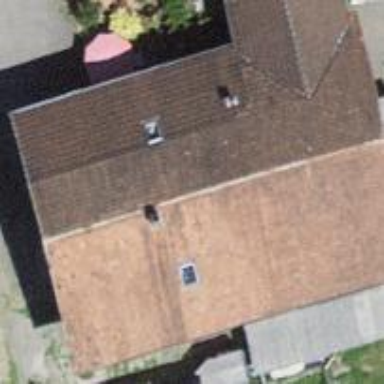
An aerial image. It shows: Farm building.